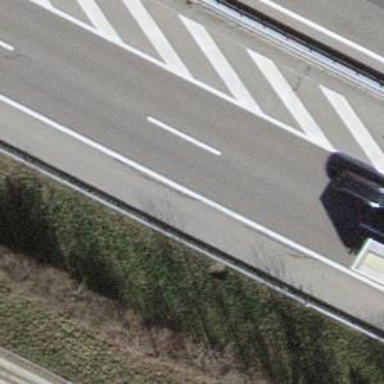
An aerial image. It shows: Asphalt motorway.